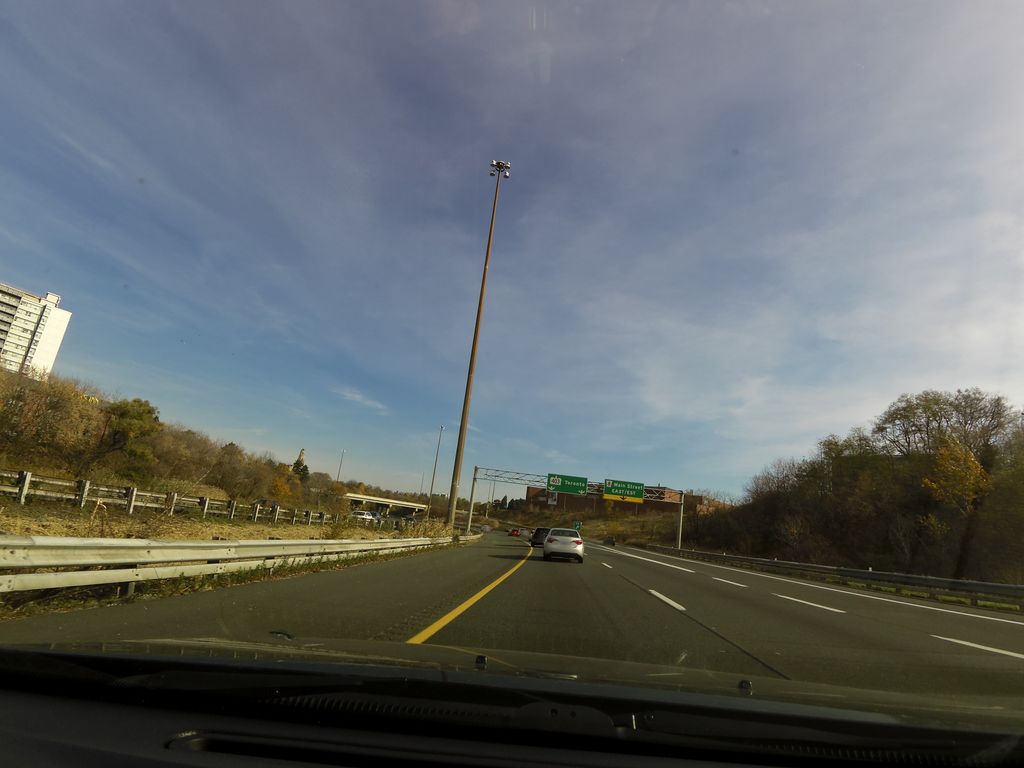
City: hamilton